Field crop: tomato
Growth stage: 1
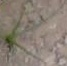
Species: cyperus